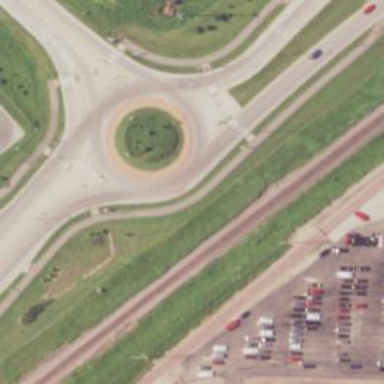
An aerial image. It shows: Roundabout on trunk highway.